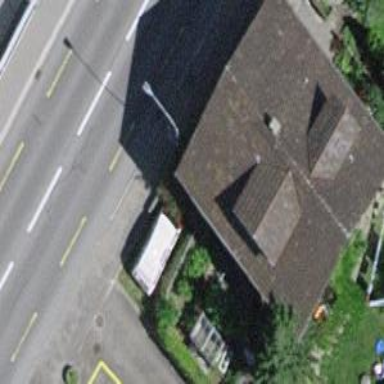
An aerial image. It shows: Residential building.